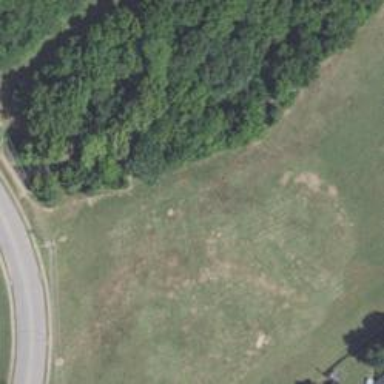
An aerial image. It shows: Disc golf hole.